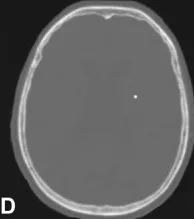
D: Resolved pneumocephalus at a four-weeks interval.
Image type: radiology (ct)